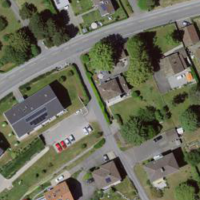
EUNIS habitat code: 55
Species observed at this site:
Agrostemma githago
Cornus sanguinea
Fagopyrum esculentum